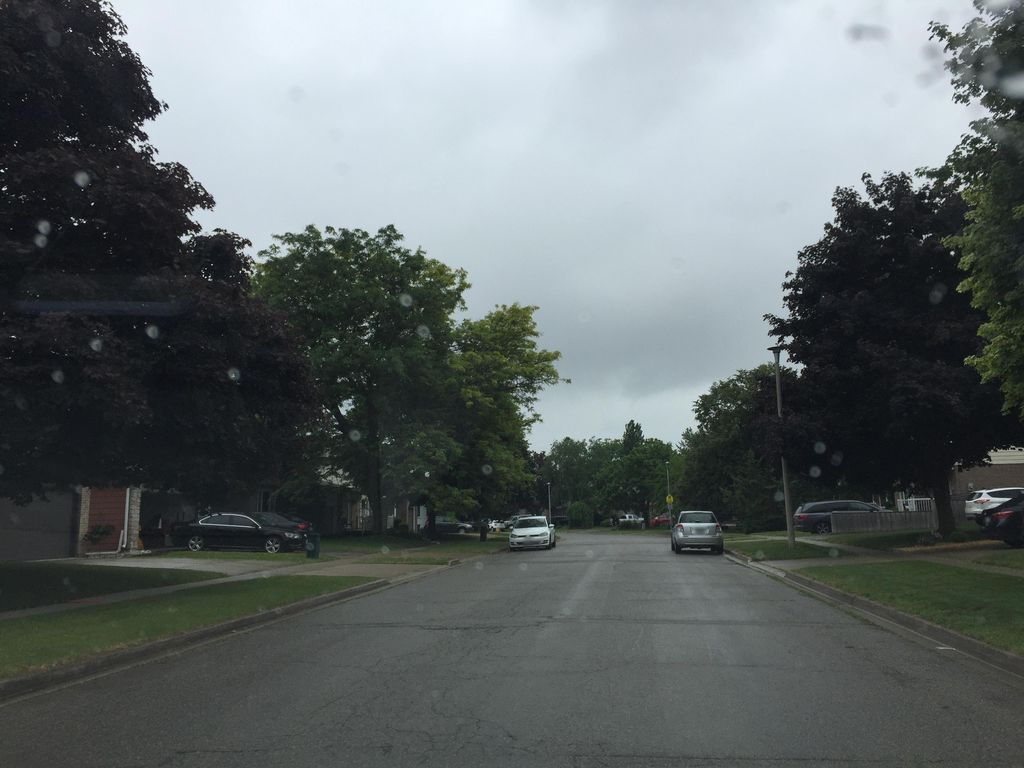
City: kitchener-waterloo